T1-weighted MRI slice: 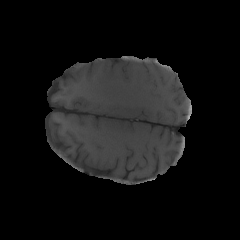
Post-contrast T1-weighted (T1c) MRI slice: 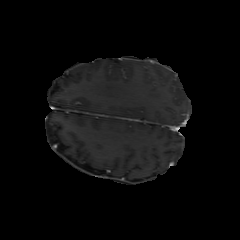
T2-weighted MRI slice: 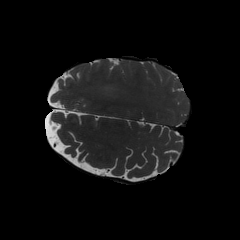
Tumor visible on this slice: yes